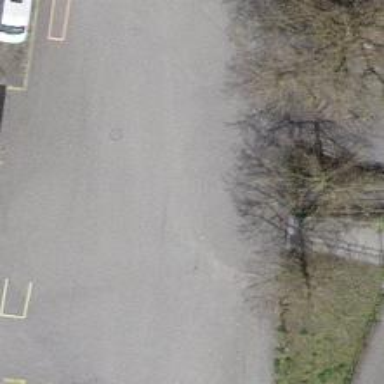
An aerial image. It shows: Paved path.